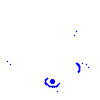
Particle: electron